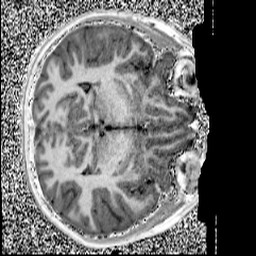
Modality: UNIT1
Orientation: axial
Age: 12
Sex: male
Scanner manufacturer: siemens
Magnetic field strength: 3 T
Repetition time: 4 s
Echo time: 0.00299 s